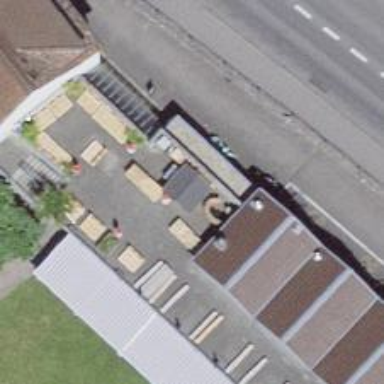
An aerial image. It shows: Toilets.